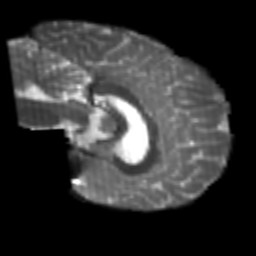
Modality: T2w
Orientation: sagittal
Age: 25
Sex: female
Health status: healthy
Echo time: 0.074 s